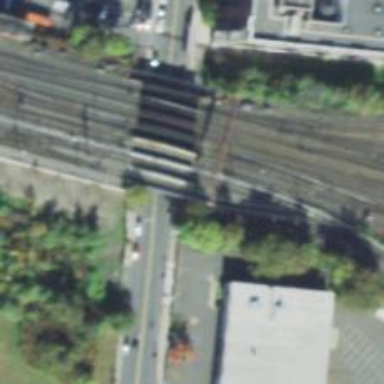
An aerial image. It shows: Bridge for light rail railway electrified with contact line.